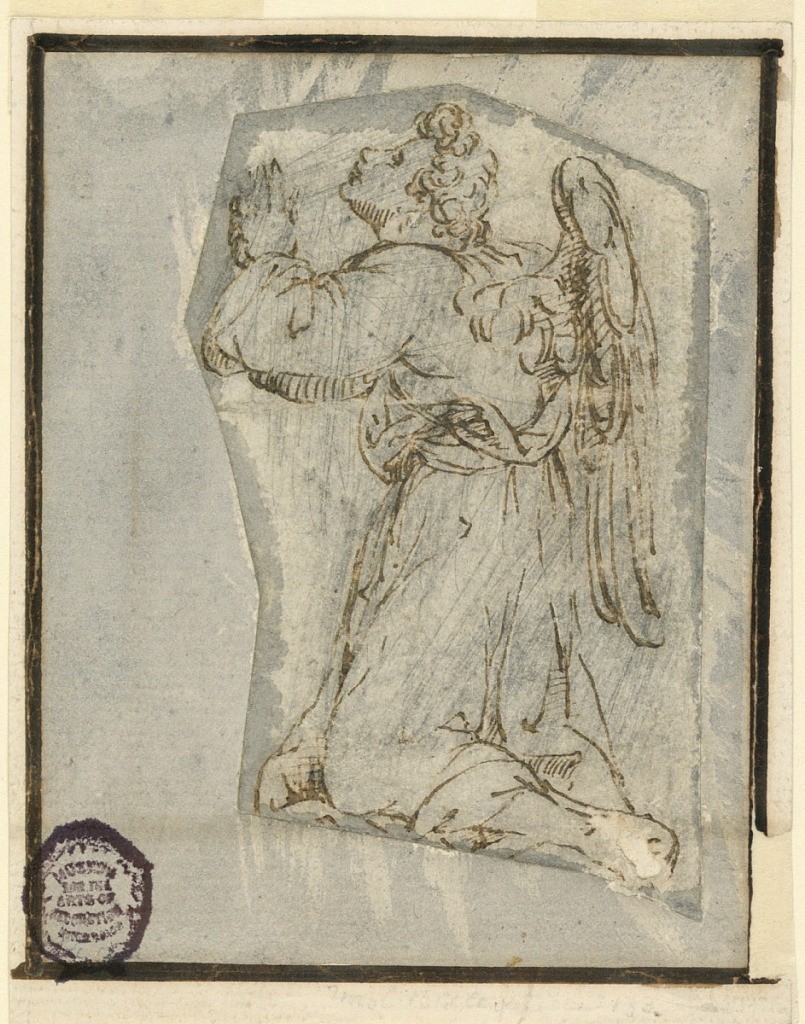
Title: An Adoring Angel
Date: late 16th century
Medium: Pen and ink on paper
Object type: Drawing
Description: A kneeling angel facing left, with raised hands. Shown in profile. The lines are incised and traces of rubbing with a scraper are evident.